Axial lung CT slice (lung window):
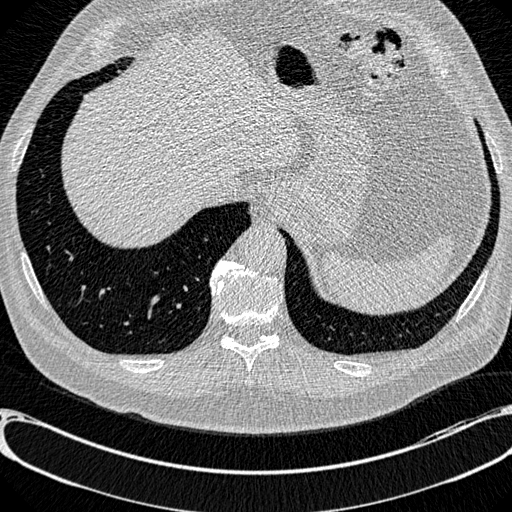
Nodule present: no